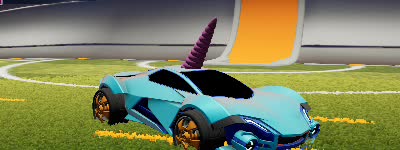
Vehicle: werewolf